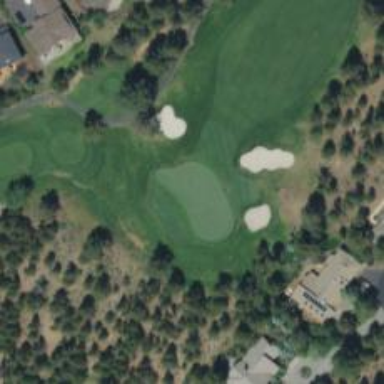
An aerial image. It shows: Golf hole.